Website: ulta-beauty
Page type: address-validator
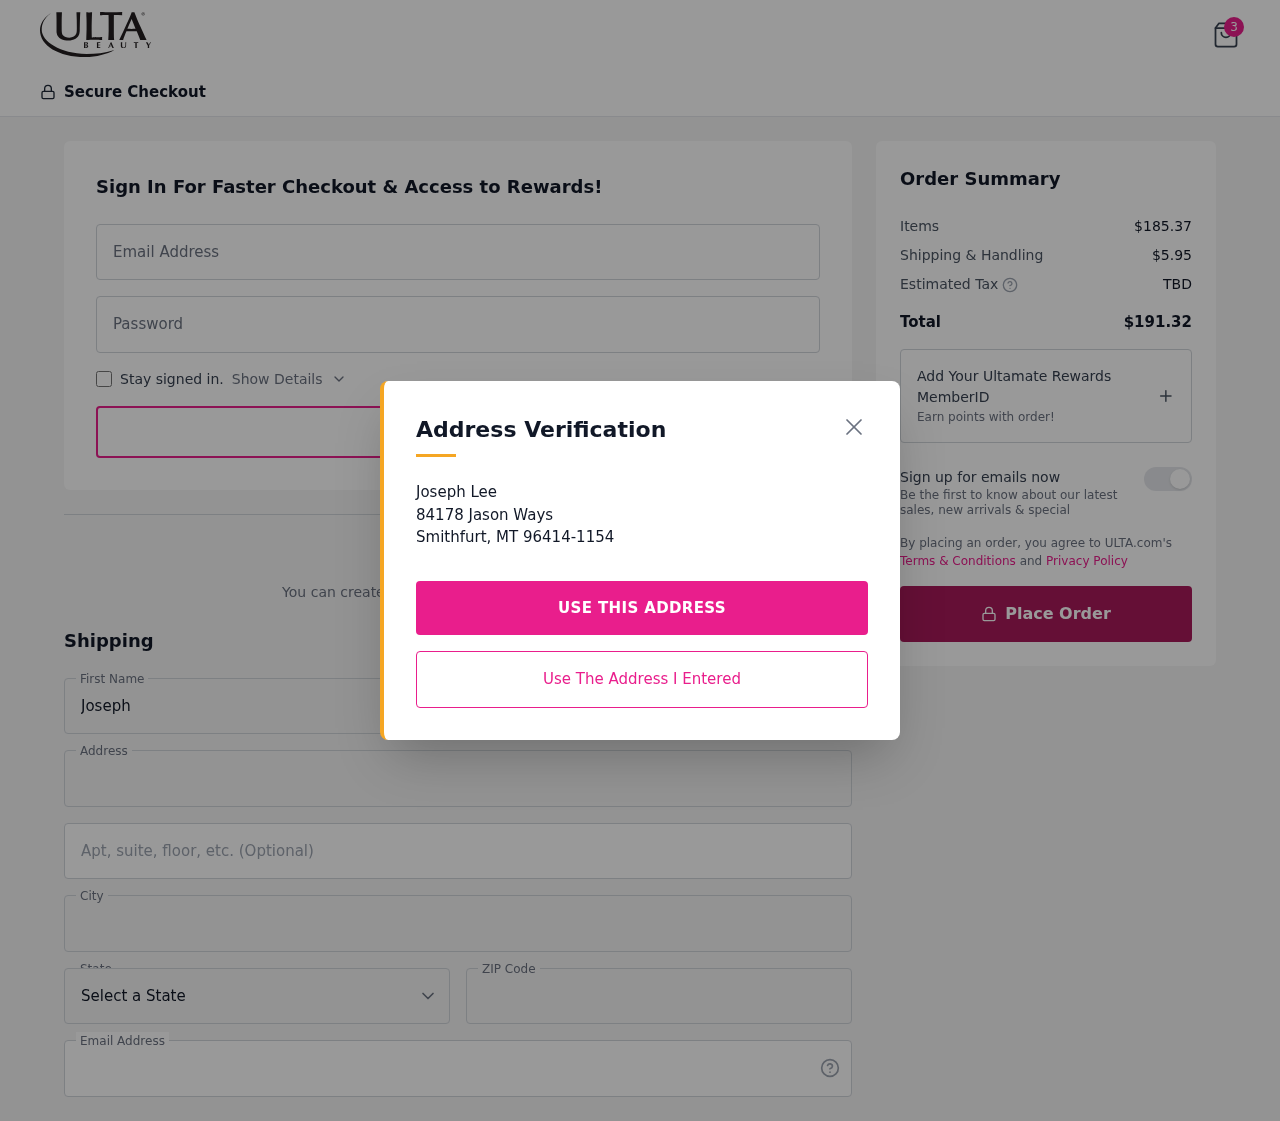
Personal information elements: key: PII_CITY
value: Smithfurt
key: PII_EMAIL
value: jlee@yahoo.com
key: PII_FIRSTNAME
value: Joseph
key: PII_LASTNAME
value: Lee
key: PII_POSTCODE
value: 96414
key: PII_STATE_ABBR
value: MT
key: PII_STREET
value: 84178 Jason Ways
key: PII_STREET2
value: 84178 Jason Ways
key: PII_STREET2
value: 6093 Hudson Centers
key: PII_FULLNAME2
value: Joseph Lee
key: PII_CITY2
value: Smithfurt
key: PII_STATE_ABBR2
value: MT
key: PII_POSTCODE_FULL
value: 96414
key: PII_POSTCODE_EXT
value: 1154
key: PII_POSTCODE_NUMERIC
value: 96414
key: PII_POSTCODE_EXT_NUMERIC
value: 1154
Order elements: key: ORDER_NUM_ITEMS
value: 3
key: ORDER_SUBTOTAL
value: $185.37
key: ORDER_SHIPPING_COST
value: $5.95
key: ORDER_TOTAL
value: $191.32